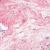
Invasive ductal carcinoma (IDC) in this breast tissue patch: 0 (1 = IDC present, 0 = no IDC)